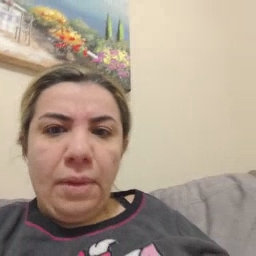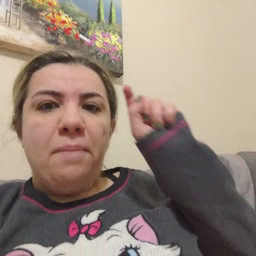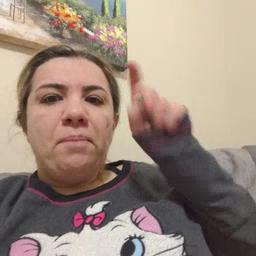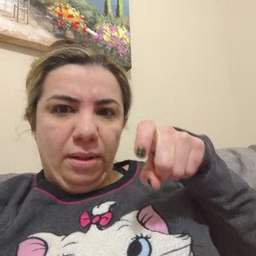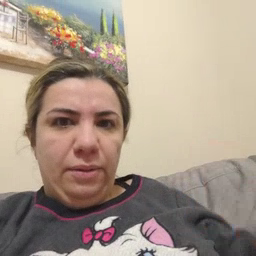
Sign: haveto